Interaction volume radius: 10 \u00c5
Interaction volume height: 30 \u00c5
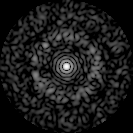
Disorder parameter: 0.8574